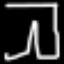
Label: pants